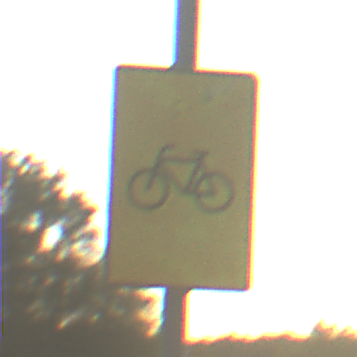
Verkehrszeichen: RadverkehrOhnePfeilsymbol
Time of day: SunriseSunset
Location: Outdoor (Nature)
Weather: PartlyCloudy
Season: NotSpecified
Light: Natural